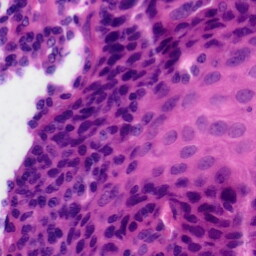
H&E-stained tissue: Tonsil